Question: I am working in a project of optical character recognition using OpenCV. I have implemented ocr successfully on normal digits. But in Realtime scenario, i am getting problem with unwanted noise in between the digits. original image
i have converted to grayscale and applied threshold, then it comes like this
If i apply contour detection,then i will get those black blocks also.How can i eliminate that blocks between digits.I have no problem with OCR,I just want to remove that unwanted noise and to rotate the image.Thank you.
After rotating and removing black blobs from the image.This is the progress i achieved and how can I remove those blocks which are attached to the first digit due to shadow.
I am getting problem with the ocr. first and last 2 digits are not recognised correctly.How to improve efficiency of ocr. After traininig the system with those digits where i am getting wrong with the sample digits from real time, I got the right results.
final ocr Image :

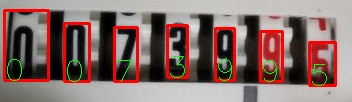
Answer: Removing the black bars without a priori knowledge of the geometry, I mean by pure blob analysis, is virtually impossible. It is also impossible to avoid that they come in contact with the digits, because of the strong shadows at the bottom.
I suggest to do your best to find those black bars, which are the places where the blobs have the greatest vertical extent. Maybe it is also possible to locate them in a profile obtained by taking the averages over the columns (six strong local minima).
<URL>
When you have located these bars horizontally, you can erase them in the original image by filling white rectangles. You can also locate them vertically in their respective slices and use this information to perform deskewing, followed by erasure. You can also predict the position of the leftmost and rightmost voids.
This is the kind of result you can achieve:
<URL>
<URL>